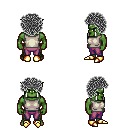
a pixel art fantasy rpg character, male body template, orc, green skin, white sleeveless shirt, magenta pants, gray curly afro hairstyle, iron tiara, gold boots, four views (front, back, left, right), 2x2 character sprite sheet, small pixel art, hard edges, no anti-aliasing